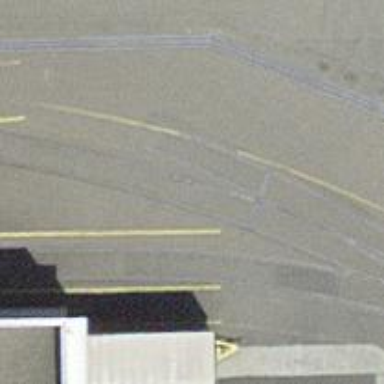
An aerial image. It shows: Single-track railway spur.